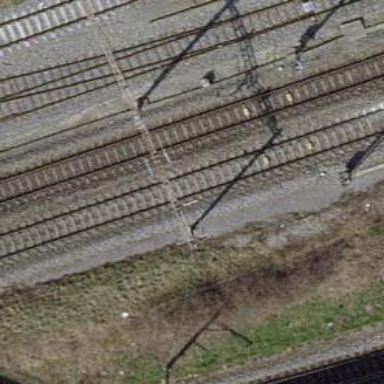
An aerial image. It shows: Catenary mast for power lines.